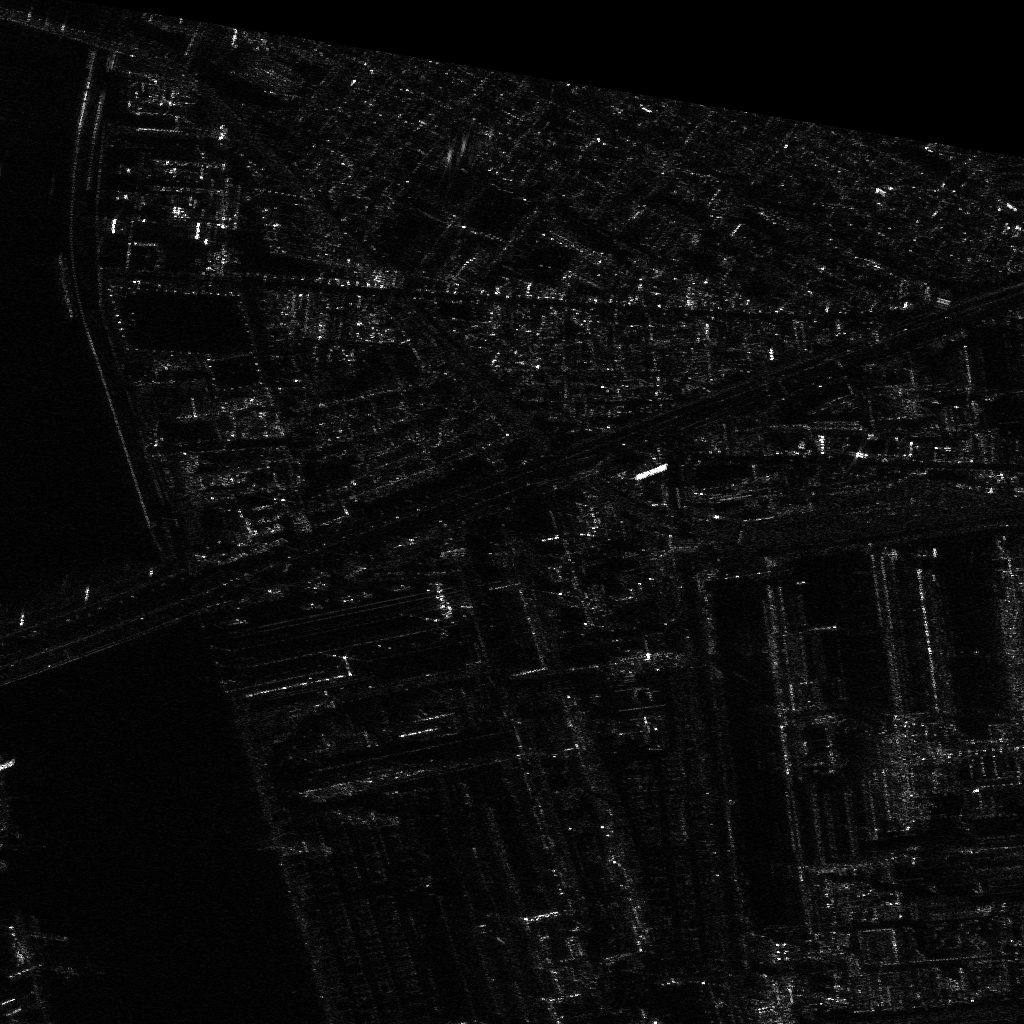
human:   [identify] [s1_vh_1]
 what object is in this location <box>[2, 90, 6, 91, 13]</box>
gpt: <ref>1 medium container at the bottom left</ref>